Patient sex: M
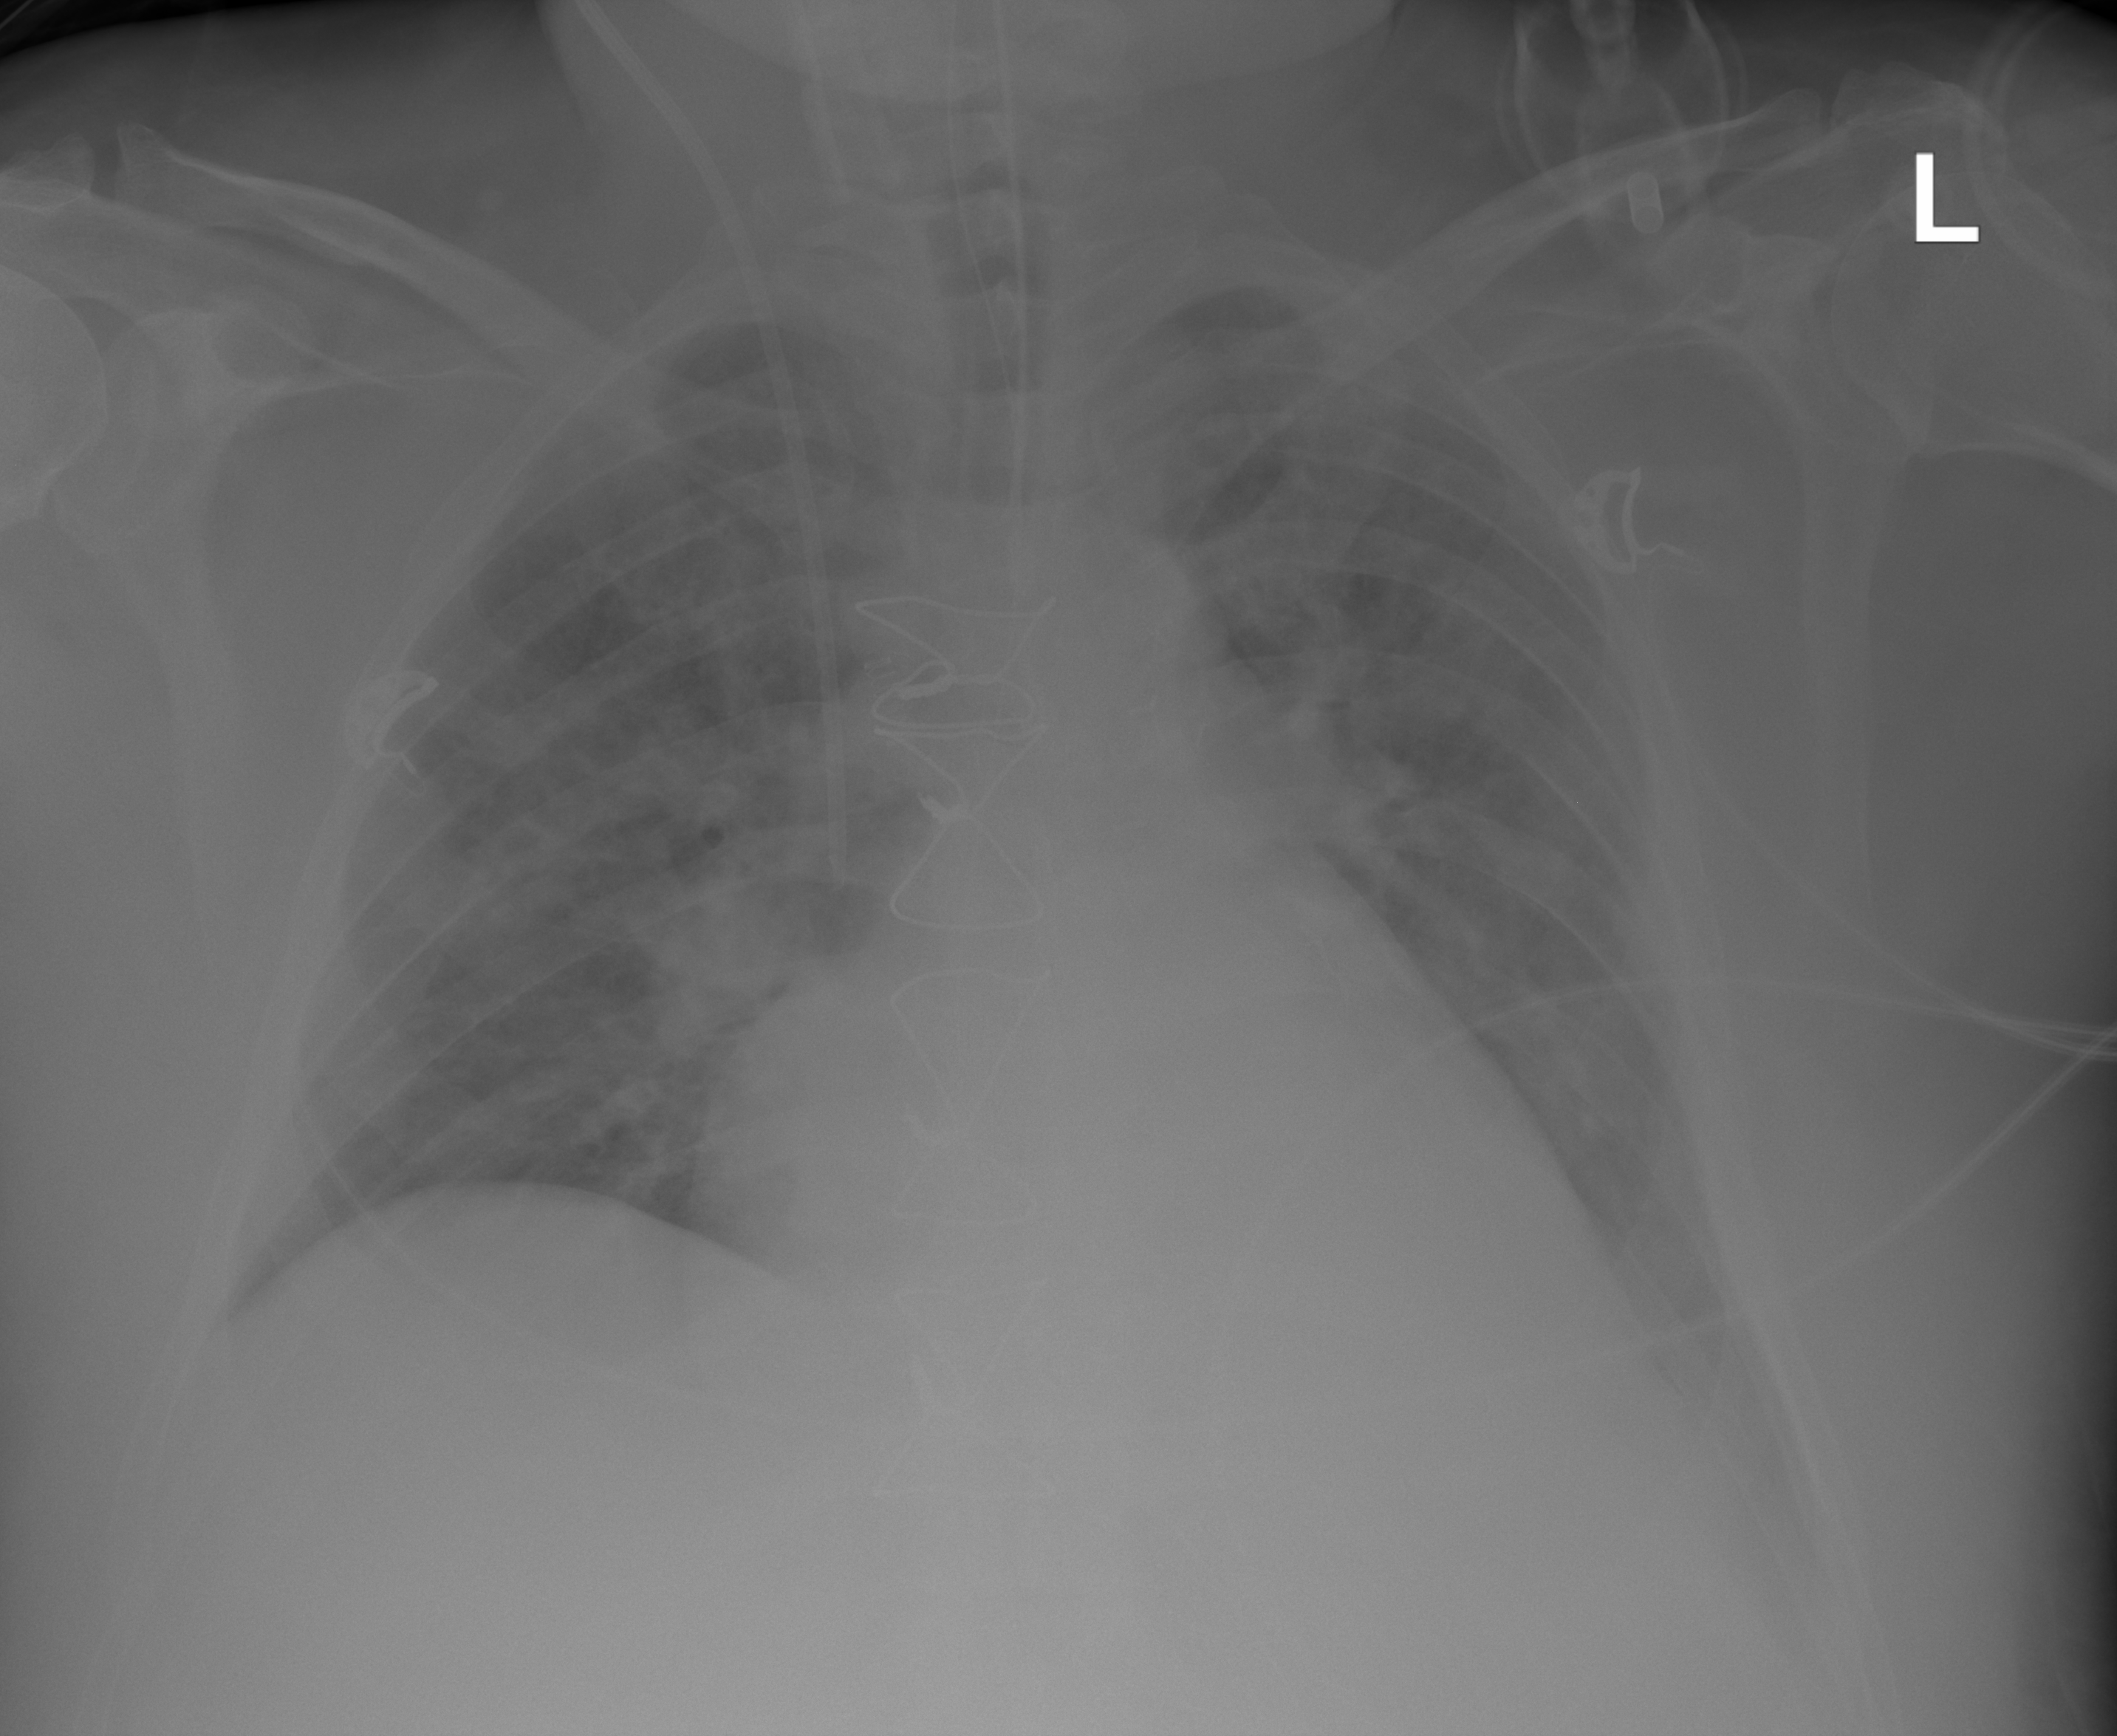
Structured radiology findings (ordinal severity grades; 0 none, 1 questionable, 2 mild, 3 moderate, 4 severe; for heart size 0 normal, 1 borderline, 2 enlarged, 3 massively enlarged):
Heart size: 2
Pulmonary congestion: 2
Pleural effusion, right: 0
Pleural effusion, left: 2
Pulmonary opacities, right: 2
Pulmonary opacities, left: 2
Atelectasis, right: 0
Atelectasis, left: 0